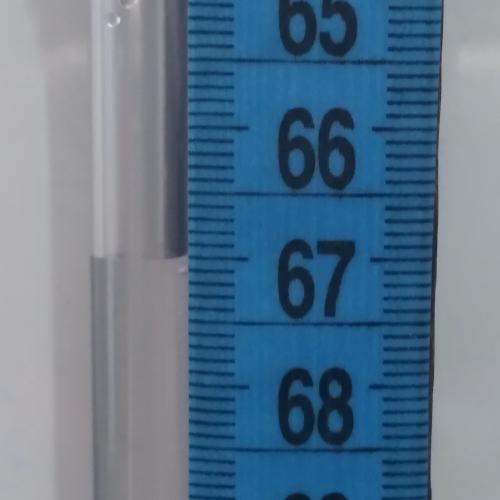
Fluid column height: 67.0 cm